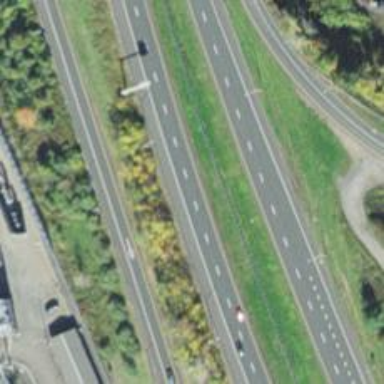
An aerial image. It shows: Asphalt motorway.